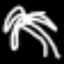
Label: palm tree